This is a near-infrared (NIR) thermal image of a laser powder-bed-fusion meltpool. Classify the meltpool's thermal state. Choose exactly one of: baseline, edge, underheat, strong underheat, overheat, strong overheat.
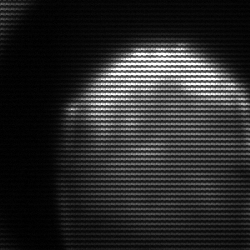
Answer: edge